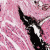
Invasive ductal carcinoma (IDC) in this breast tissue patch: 0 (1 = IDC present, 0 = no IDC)